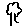
Label: tree